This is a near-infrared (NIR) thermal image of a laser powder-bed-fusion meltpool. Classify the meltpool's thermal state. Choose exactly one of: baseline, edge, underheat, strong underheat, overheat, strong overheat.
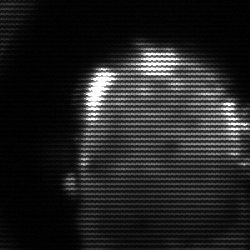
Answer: baseline